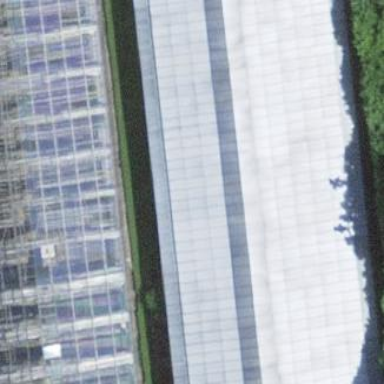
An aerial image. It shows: Greenhouse.